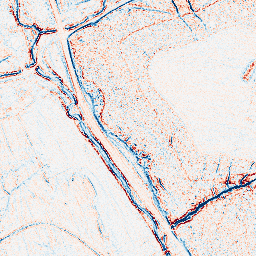
Category: edge_preserving
Decomposition family: bilateral
Decomposition parameters: d: 5
sigma_color: 150
sigma_space: 50
Upsampling method: edge_directed
Upsampling parameters: scale: 2
Upsampling scale: 2